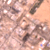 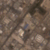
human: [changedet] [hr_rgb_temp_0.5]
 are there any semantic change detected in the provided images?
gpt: Some buildings appear on the right upper part in the desert.